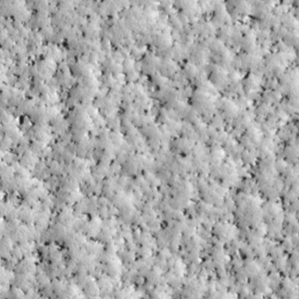
Label: non_frost